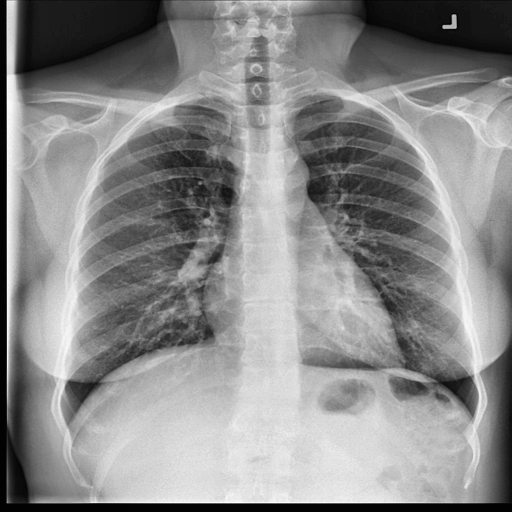
Finding: NORMAL